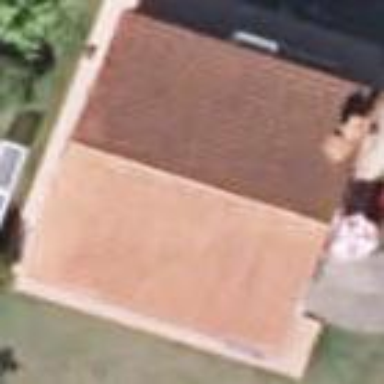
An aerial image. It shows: Simple and straightforward house.